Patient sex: M
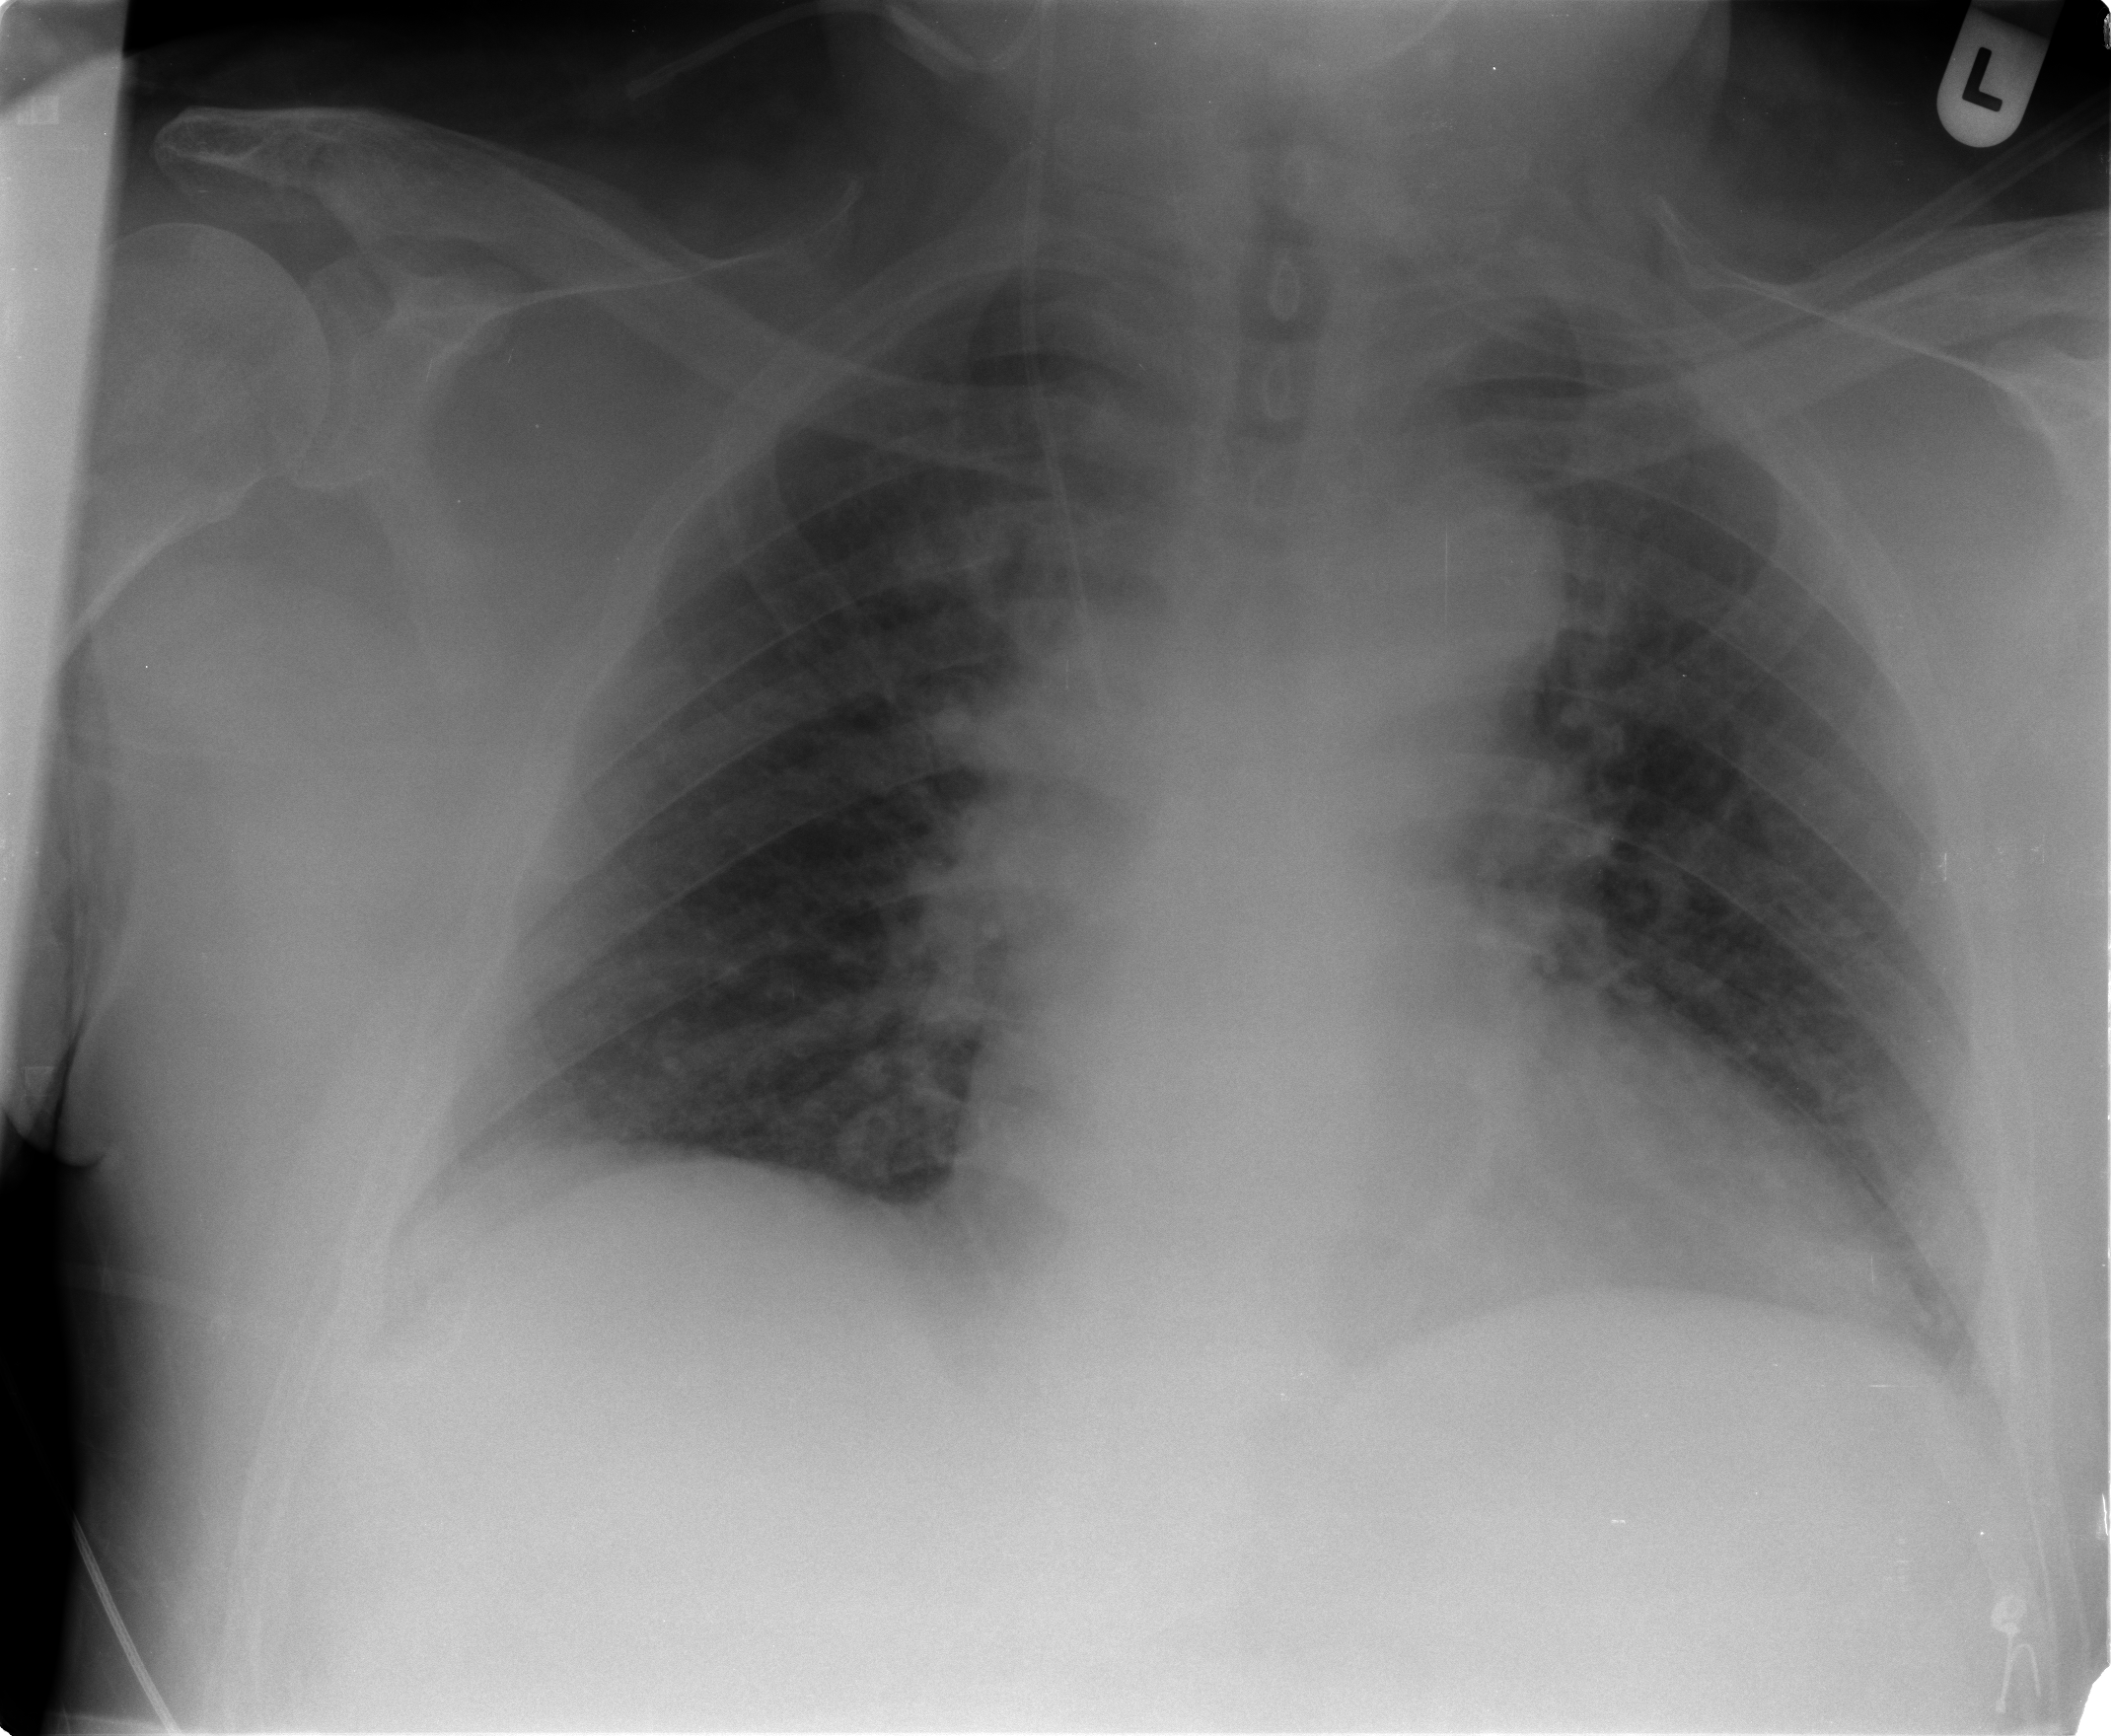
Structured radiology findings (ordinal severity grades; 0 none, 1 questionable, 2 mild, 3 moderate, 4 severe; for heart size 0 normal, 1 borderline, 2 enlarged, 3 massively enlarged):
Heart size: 1
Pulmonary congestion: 3
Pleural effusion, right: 2
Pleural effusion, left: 0
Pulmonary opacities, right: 0
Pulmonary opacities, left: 0
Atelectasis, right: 0
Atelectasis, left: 0